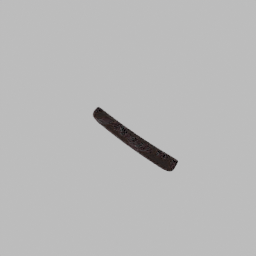
Label: animals